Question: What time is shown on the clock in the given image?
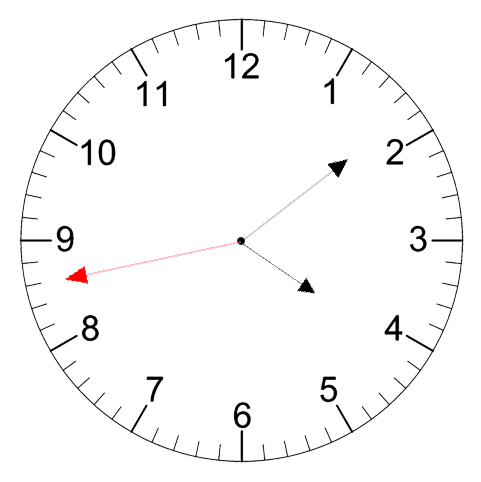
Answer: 04:08:43